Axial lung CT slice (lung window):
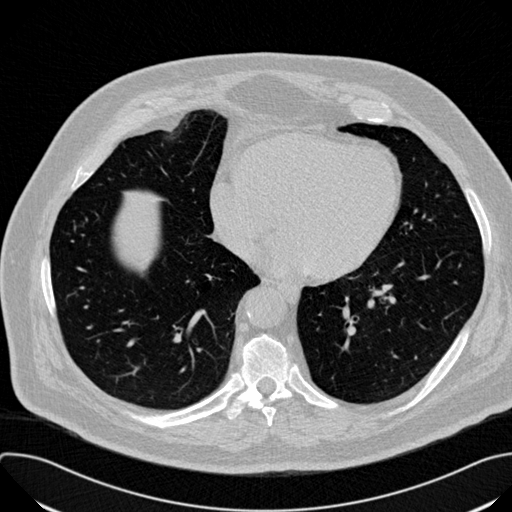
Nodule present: no